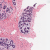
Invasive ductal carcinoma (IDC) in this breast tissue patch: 0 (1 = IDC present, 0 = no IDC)